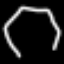
Label: octagon